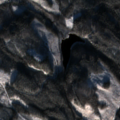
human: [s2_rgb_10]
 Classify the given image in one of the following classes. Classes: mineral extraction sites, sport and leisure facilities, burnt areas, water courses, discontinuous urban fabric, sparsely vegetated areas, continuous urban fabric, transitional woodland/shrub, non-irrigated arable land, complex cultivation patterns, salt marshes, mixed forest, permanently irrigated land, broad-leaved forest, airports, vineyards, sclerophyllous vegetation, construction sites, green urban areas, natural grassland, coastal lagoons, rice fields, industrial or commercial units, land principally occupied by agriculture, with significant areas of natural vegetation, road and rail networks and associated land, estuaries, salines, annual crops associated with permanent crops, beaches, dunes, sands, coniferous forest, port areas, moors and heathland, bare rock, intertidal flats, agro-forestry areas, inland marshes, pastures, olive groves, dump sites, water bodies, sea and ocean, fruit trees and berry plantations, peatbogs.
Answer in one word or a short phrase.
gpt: coniferous forest, mixed forest, transitional woodland/shrub